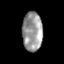
Tissue: skin
Cell type: Epithelial cells
Senescence score: 0.7699
Nuclear area (px): 774
Mean DAPI intensity: 152.373